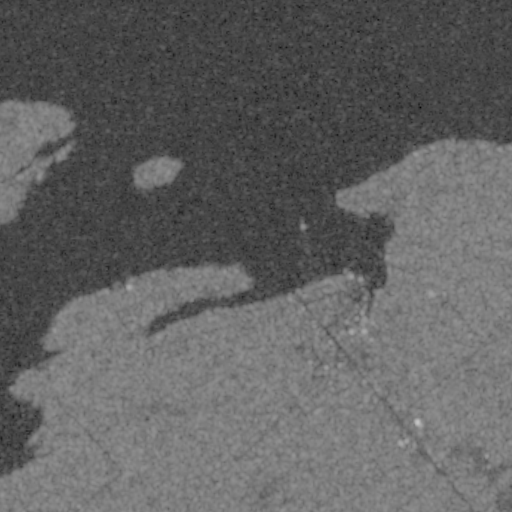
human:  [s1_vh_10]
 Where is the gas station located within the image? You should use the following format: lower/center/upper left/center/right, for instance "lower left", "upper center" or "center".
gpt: The gas station is located in the lower right of the image.
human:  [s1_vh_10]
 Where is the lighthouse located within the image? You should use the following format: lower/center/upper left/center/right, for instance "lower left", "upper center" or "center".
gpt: The lighthouse is located in the center of the image.
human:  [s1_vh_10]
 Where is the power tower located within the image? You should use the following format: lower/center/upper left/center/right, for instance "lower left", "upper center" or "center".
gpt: The power tower is located in the lower center of the image.
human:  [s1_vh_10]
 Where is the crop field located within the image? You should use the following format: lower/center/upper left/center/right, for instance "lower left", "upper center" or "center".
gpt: There is no crop field in the image.

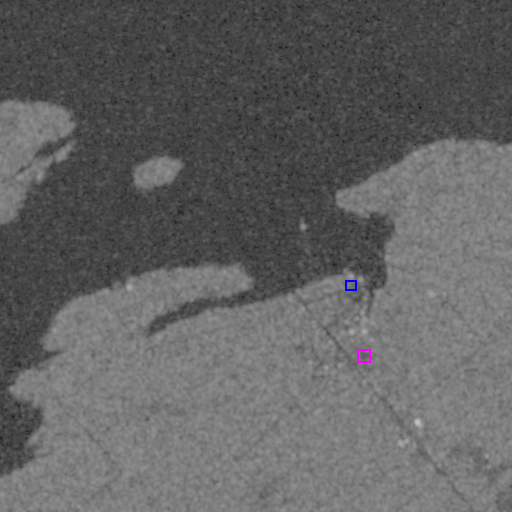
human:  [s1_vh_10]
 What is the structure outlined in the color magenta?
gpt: The structure outlined in magenta is a park.
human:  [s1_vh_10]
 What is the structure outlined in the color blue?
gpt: The structure outlined in blue is a parking lot.
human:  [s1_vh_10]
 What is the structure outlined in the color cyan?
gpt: There is no cyan outline.